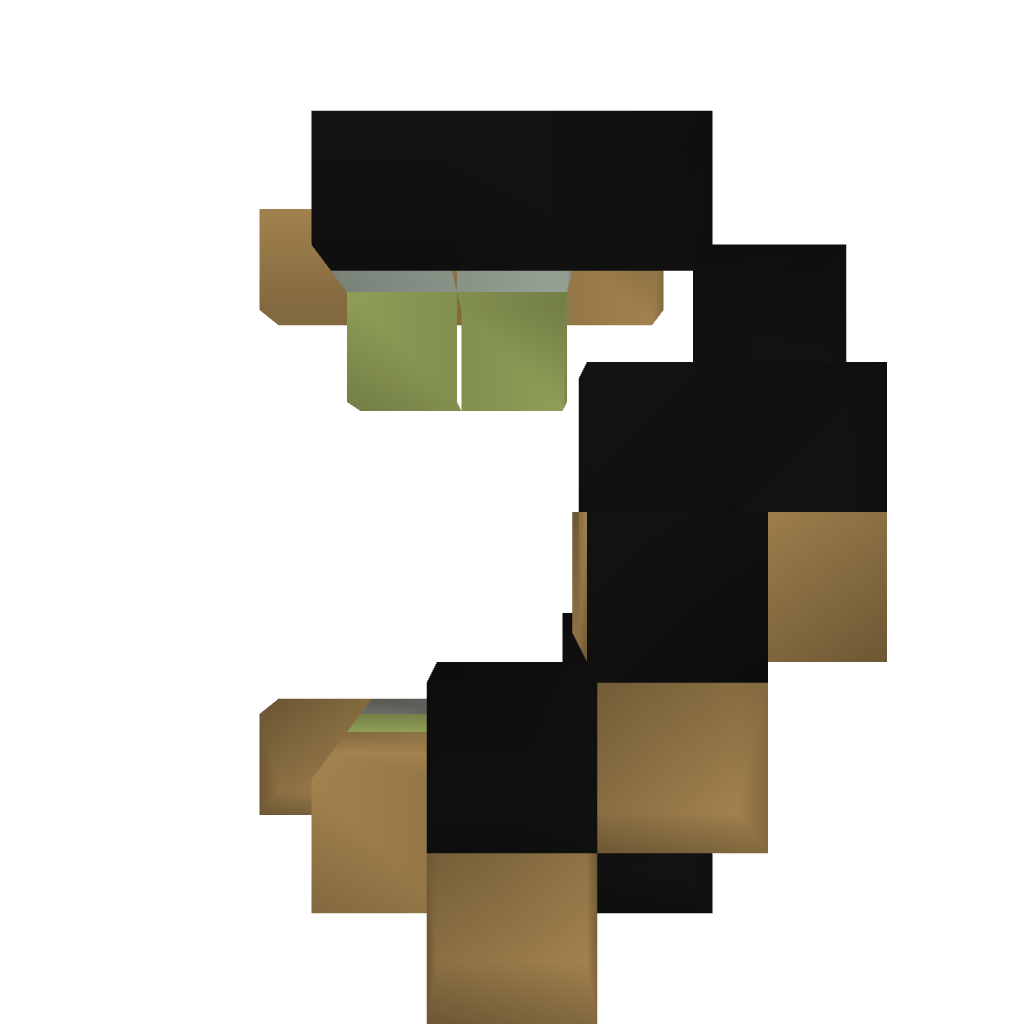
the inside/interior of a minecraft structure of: Cocobean farm